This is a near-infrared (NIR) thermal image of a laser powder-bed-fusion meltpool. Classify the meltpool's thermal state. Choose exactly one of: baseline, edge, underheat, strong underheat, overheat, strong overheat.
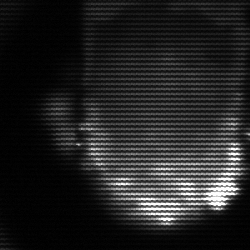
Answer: baseline